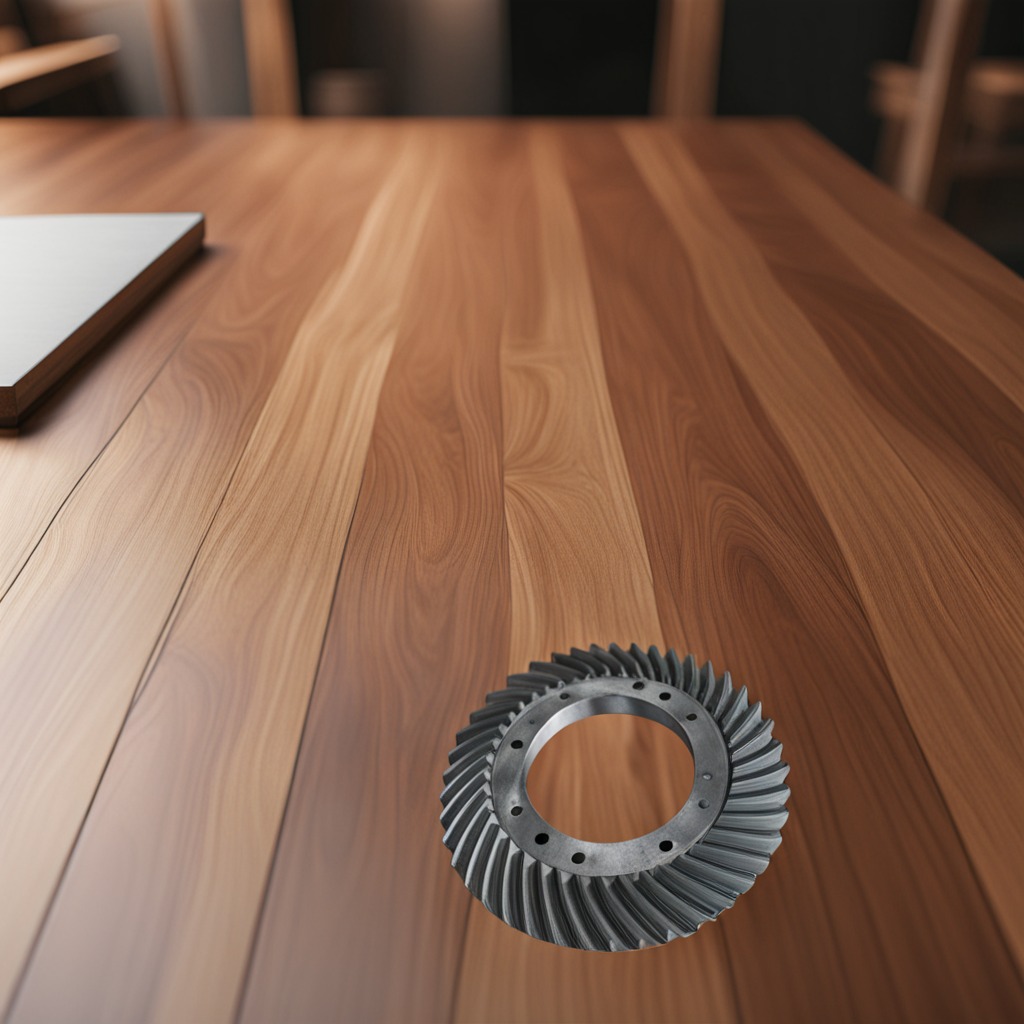
A steel gear with teeth is lying on the wooden table in a carpentry studio.